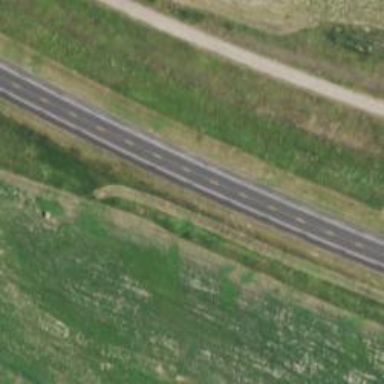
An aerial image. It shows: Asphalt road designated as trunk highway.